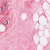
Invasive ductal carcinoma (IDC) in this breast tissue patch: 0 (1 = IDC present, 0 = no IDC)